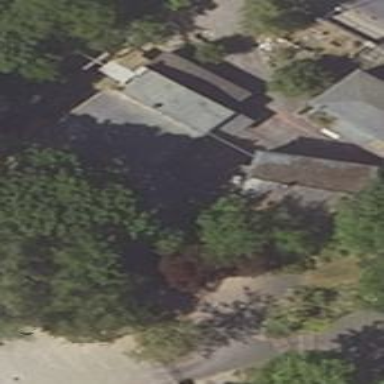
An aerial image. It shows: Shed.